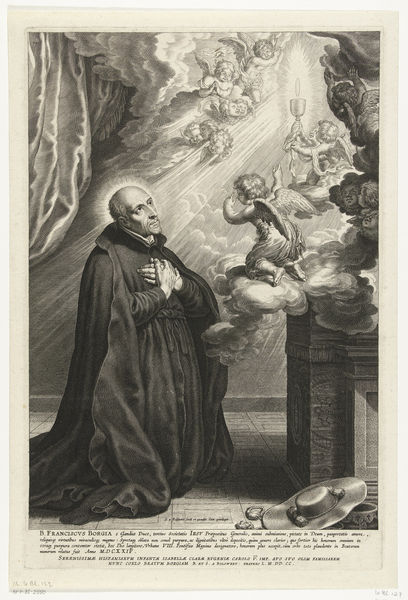
Titel: Heilige Franciscus Borgia knielt voor visioen met hostie
Künstler: Schelte Adamsz. Bolswert
Standort: Amsterdam
Institution: Rijksmuseum
Schlagwörter: angel, borgia